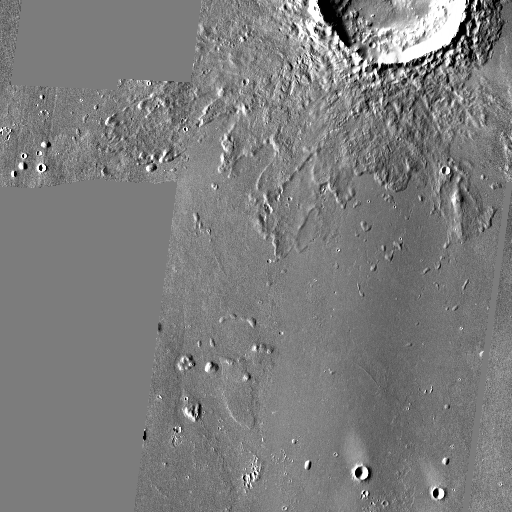
Crater classes present: Background, Other, Buried, Secondary